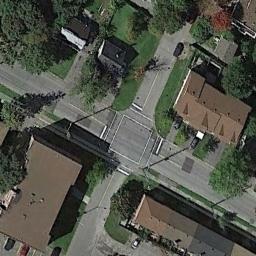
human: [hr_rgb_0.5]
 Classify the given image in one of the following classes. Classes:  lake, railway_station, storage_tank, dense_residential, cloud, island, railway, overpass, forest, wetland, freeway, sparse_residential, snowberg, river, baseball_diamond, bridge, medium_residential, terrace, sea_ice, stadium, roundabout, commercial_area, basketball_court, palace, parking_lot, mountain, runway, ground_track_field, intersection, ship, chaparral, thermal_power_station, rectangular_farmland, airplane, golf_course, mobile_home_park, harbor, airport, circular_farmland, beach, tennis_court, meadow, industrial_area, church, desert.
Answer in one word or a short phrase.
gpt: intersection